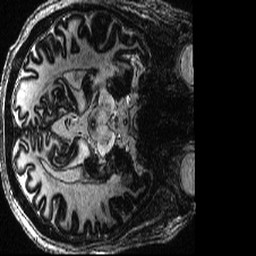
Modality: T1w
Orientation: axial
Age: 69
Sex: female
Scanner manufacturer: siemens
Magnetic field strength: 7 T
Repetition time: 4.3 s
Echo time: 0.00227 s